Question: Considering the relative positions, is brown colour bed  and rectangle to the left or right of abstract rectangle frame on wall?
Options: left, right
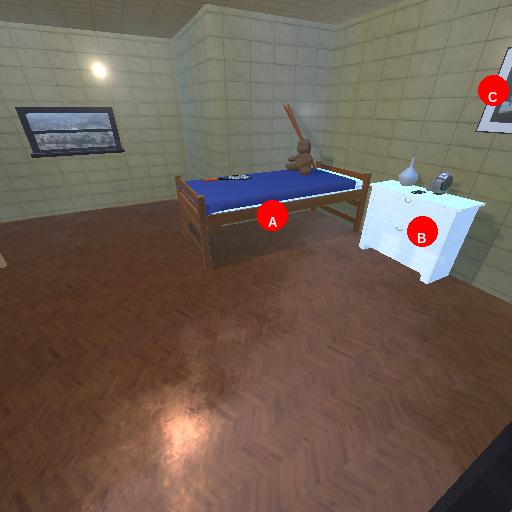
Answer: left